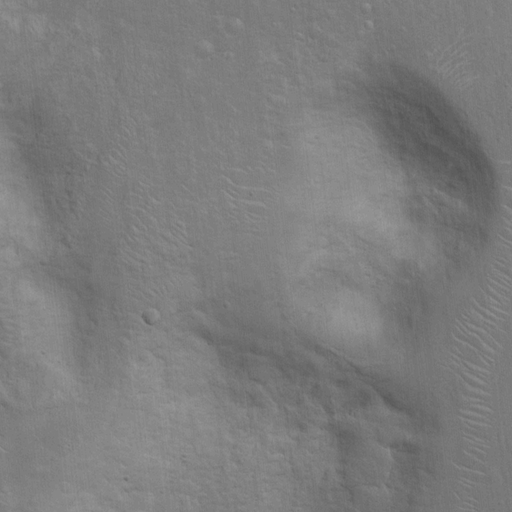
Classes present: Background, Cone